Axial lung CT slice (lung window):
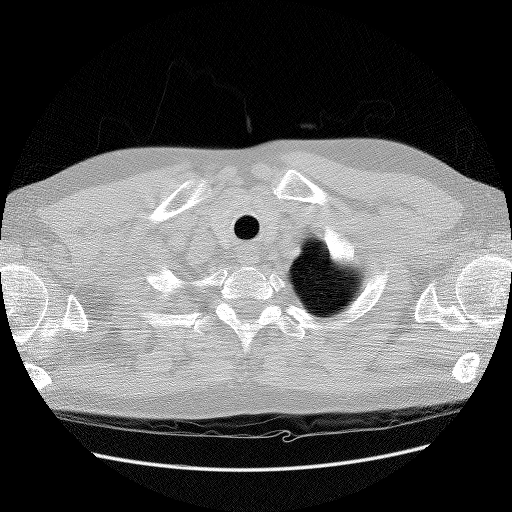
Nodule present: no